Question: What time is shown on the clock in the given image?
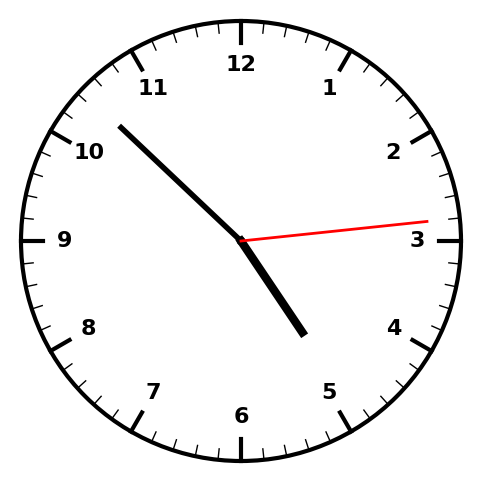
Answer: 04:52:14